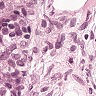
Metastatic tissue present: yes